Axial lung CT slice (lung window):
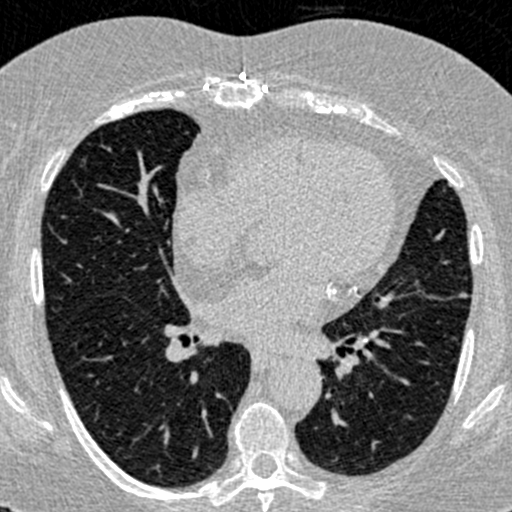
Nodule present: no